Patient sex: M
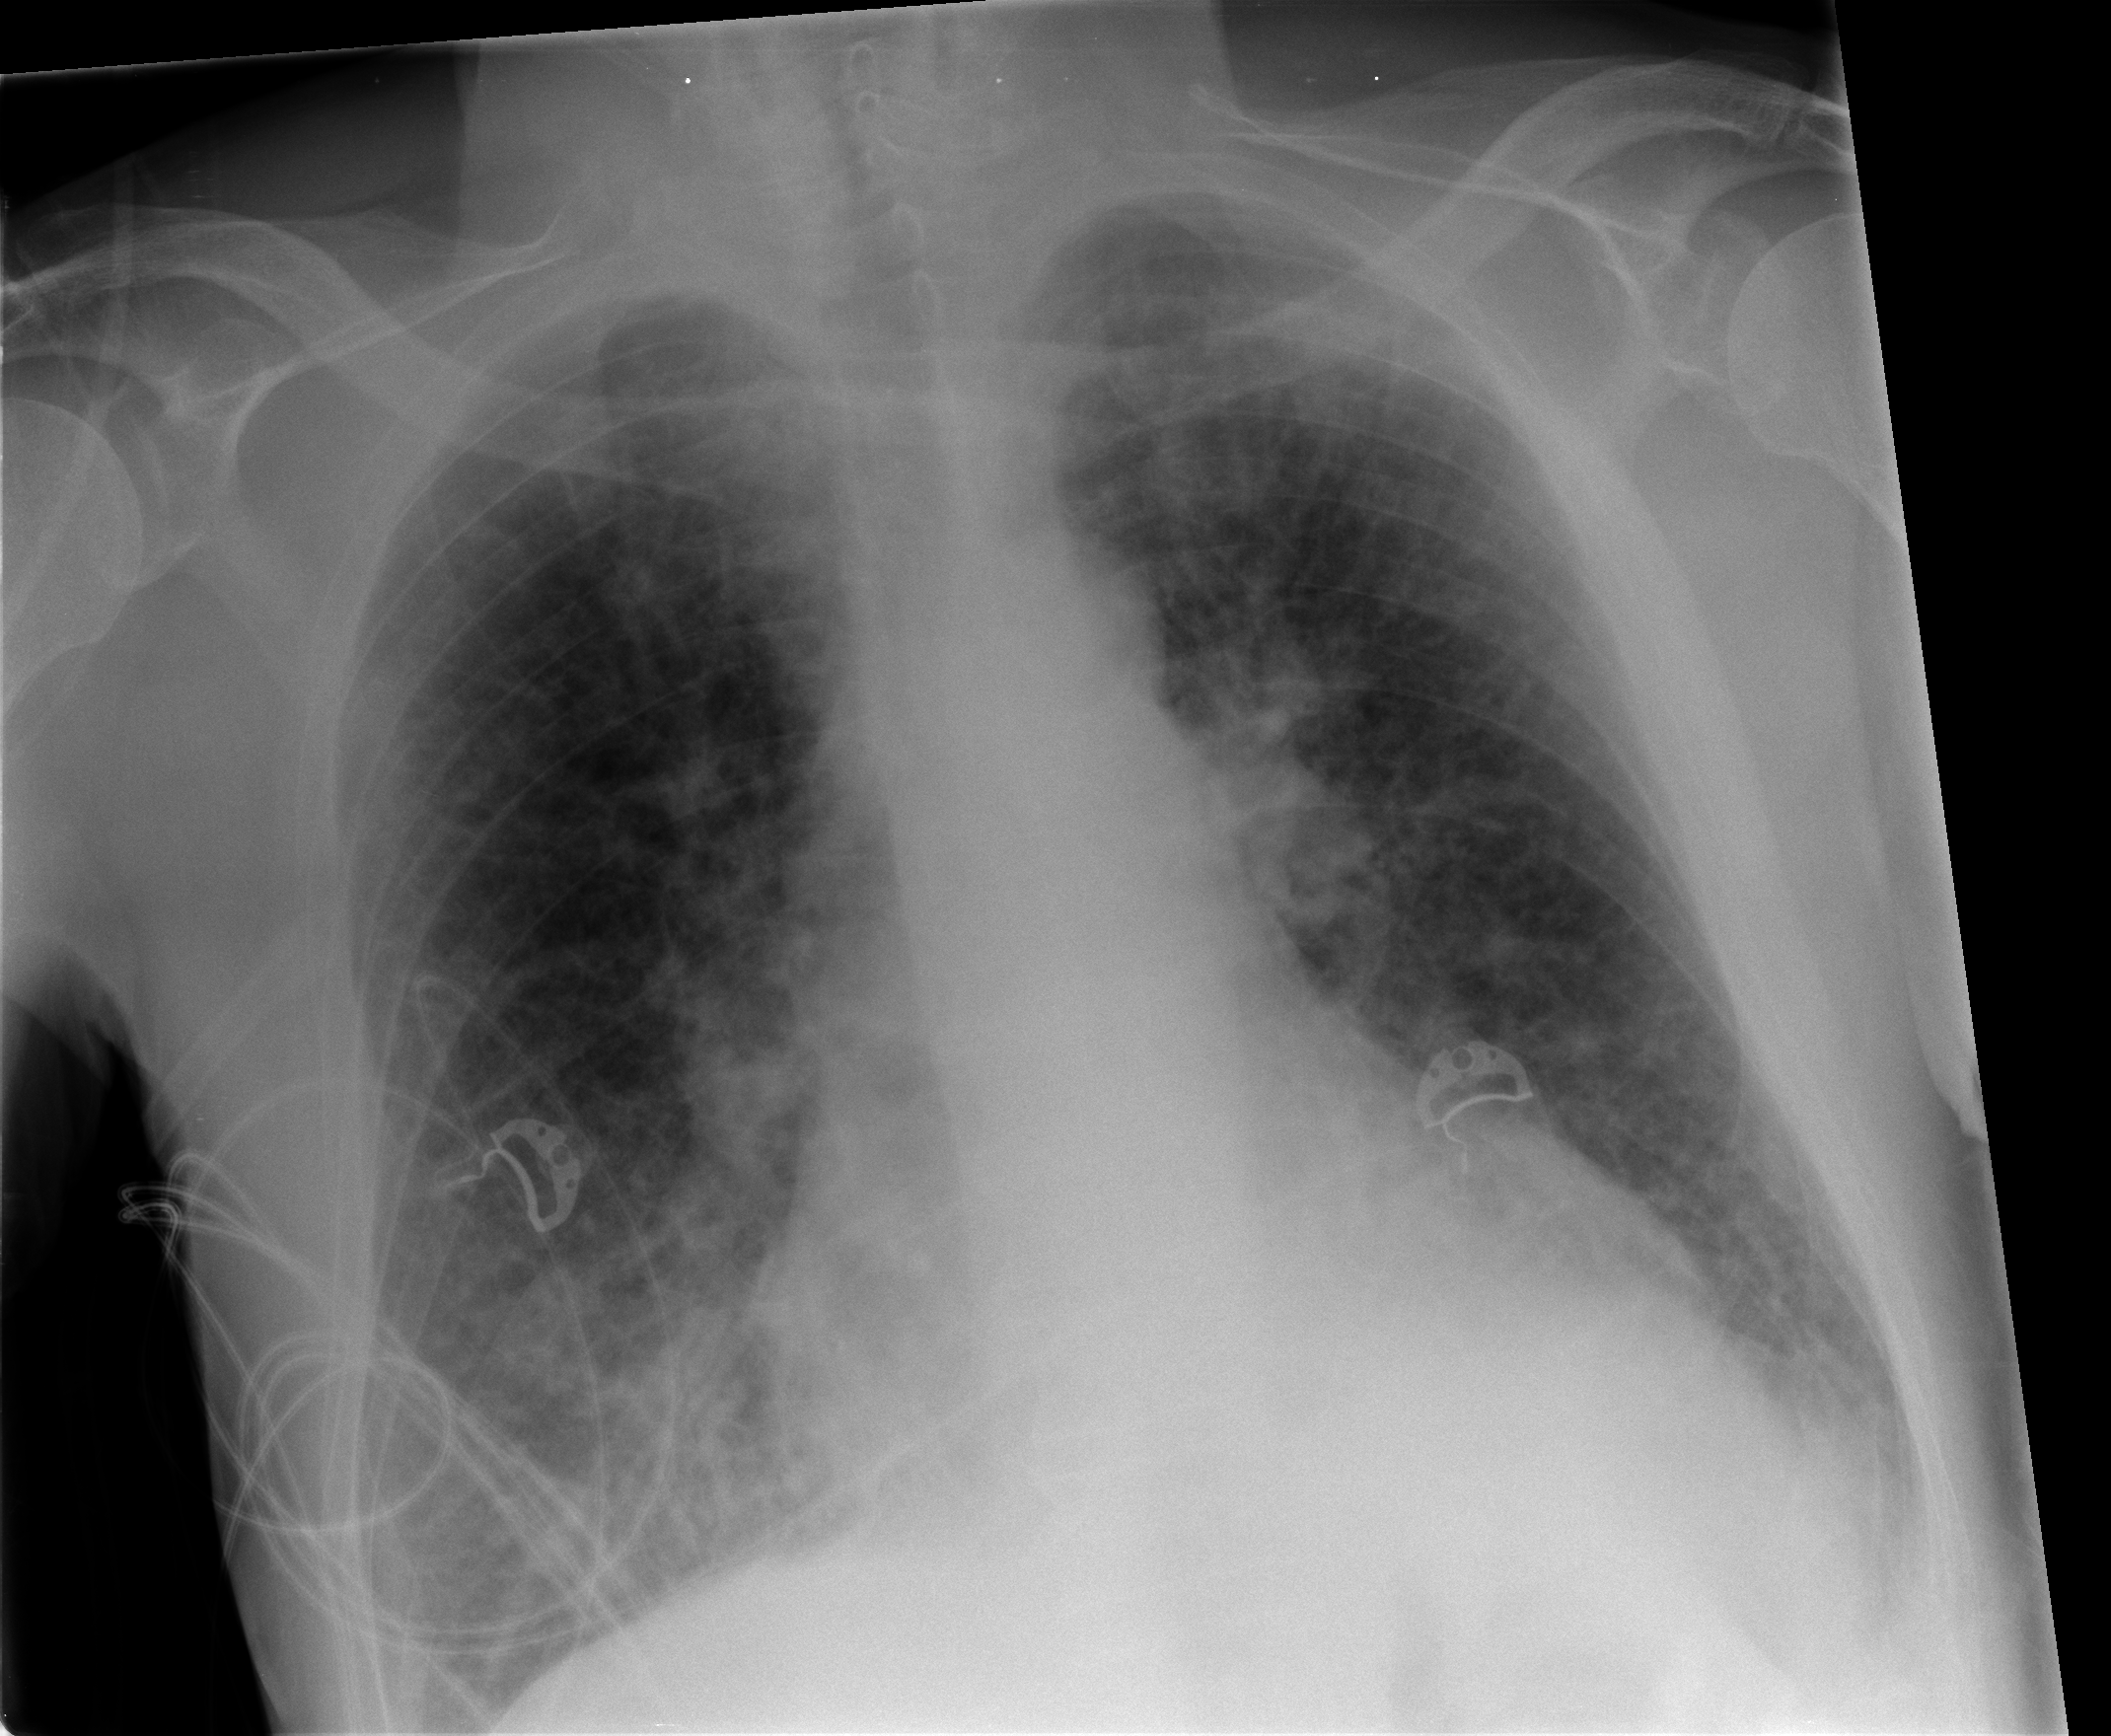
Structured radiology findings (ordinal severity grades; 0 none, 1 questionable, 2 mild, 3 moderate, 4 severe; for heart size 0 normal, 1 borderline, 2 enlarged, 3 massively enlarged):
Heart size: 1
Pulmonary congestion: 2
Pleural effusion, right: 0
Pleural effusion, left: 1
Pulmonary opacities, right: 0
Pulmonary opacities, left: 0
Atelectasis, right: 0
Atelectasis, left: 2